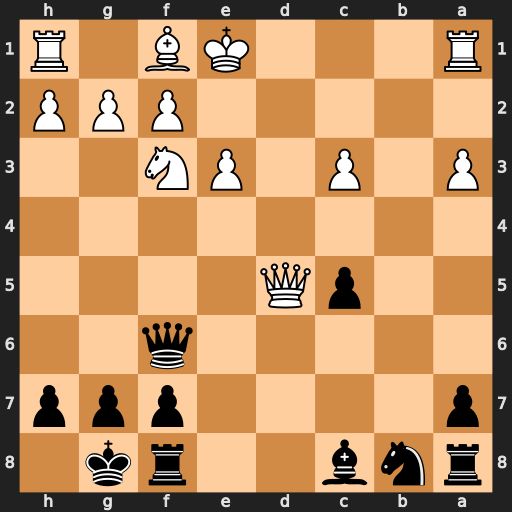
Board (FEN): rnb2rk1/p4ppp/5q2/2pQ4/8/P1P1PN2/5PPP/R3KB1R
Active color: b
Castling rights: KQ
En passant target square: -
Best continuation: Qxc3+ Qd2 Qxa1+